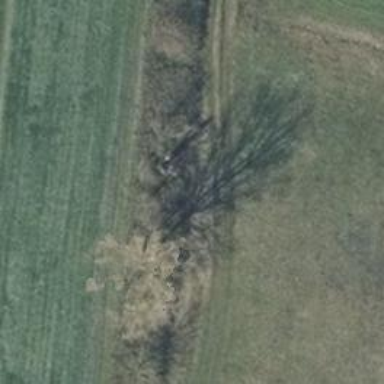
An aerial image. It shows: Deciduous tree with broadleaved leaves.